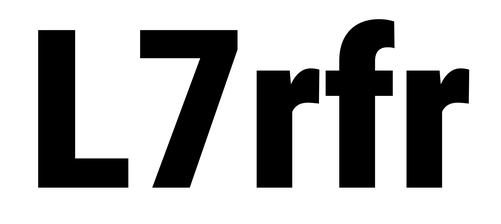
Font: Roboto_Condensed_Black